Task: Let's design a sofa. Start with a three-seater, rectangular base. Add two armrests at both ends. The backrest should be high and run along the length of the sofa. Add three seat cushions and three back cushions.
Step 148:
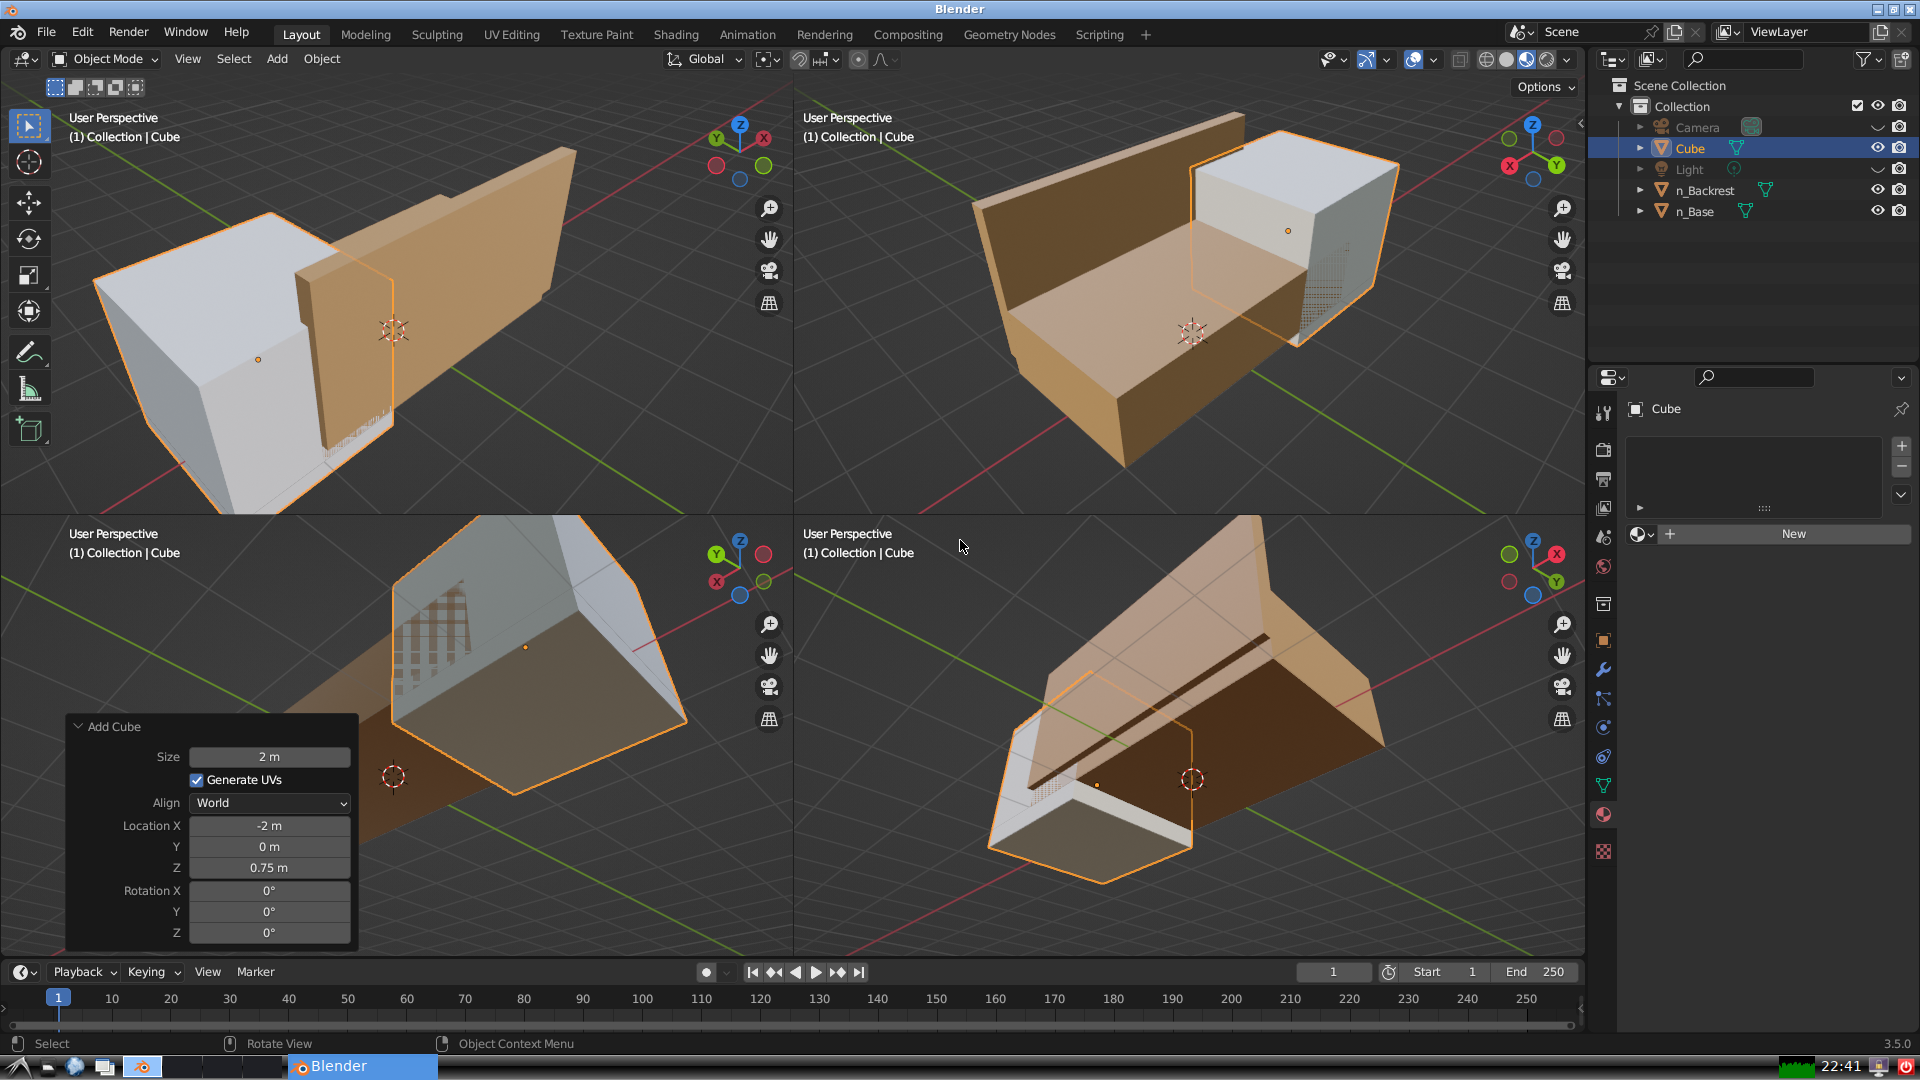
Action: {"key_press": ['Ctrl, Home']}